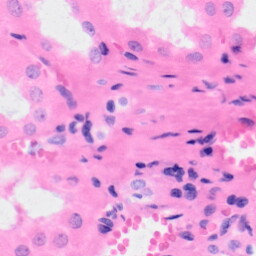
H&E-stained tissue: Kidney